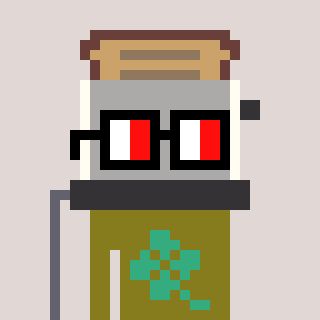
a pixel art character with square glasses with black frames and red eyes, a toaster-shaped head and a gunk-colored body on a warm background